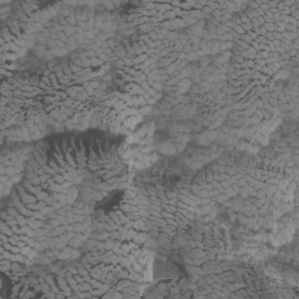
Label: non_frost